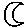
Label: moon